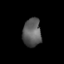
Tissue: skin
Cell type: Epithelial cells
Senescence score: 0.1988
Nuclear area (px): 507
Mean DAPI intensity: 92.751